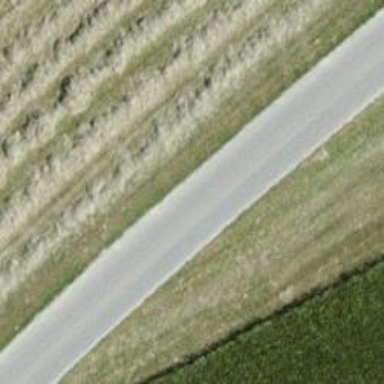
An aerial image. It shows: Well-maintained track road of grade 1.